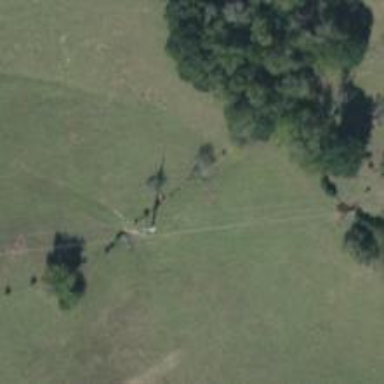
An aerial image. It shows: Power pole.